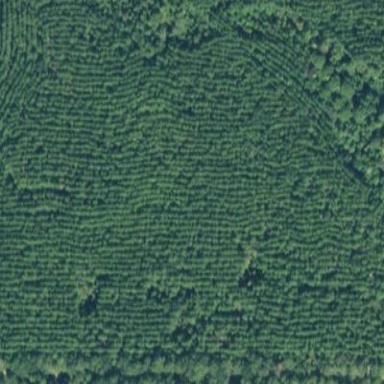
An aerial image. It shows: Forest area dominated by needle-leaved trees.